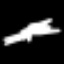
Label: frog